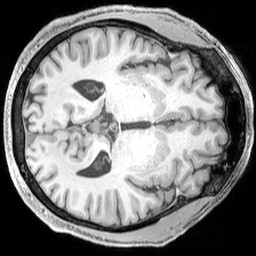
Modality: T1w
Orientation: axial
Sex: male
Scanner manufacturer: siemens
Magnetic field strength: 3 T
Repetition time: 2.3 s
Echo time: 0.00226 s